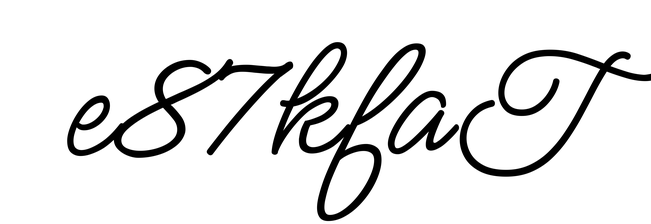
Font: MeowScript-Regular